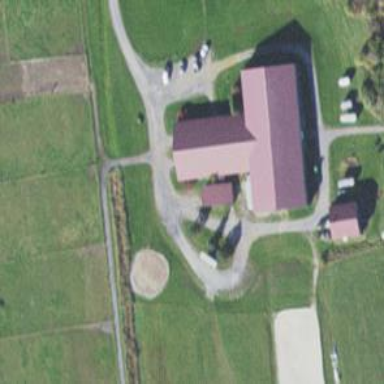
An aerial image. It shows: Farm auxiliary building.